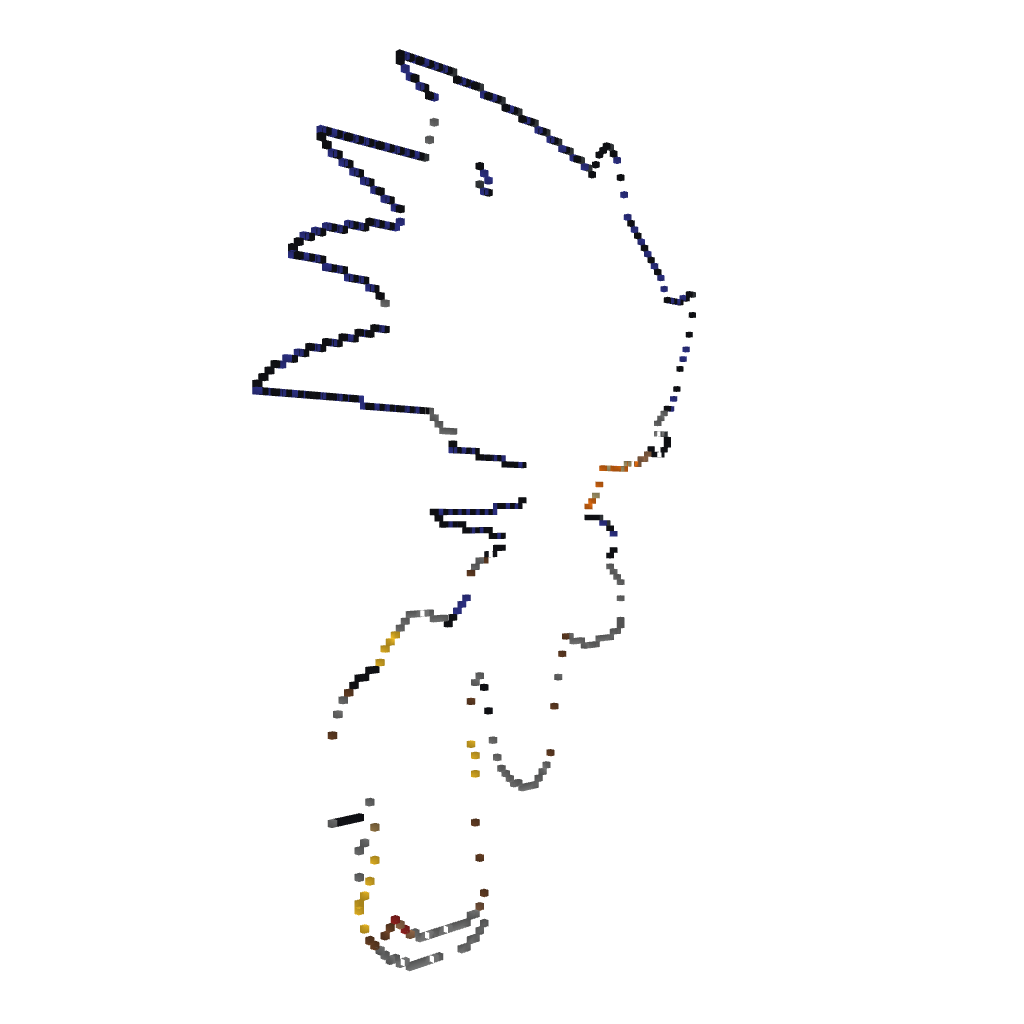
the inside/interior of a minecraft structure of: Sonic SAB2